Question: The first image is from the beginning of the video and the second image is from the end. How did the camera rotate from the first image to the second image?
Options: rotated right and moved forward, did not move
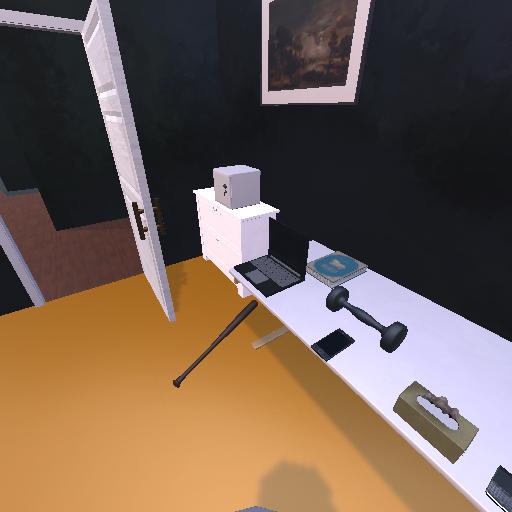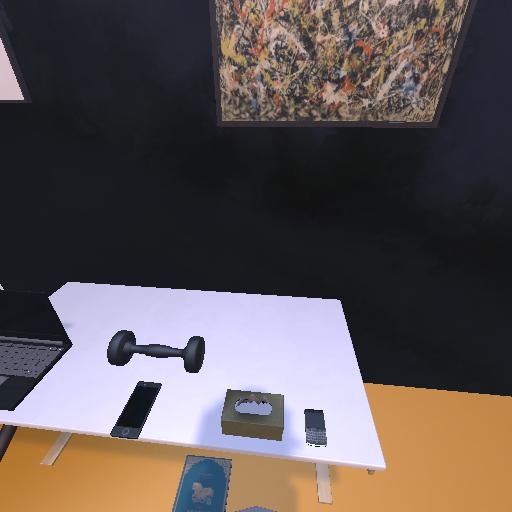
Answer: rotated right and moved forward